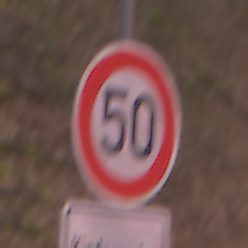
Verkehrszeichen: Geschwindigkeit50
Zusatzzeichen unten: HinweisDurchVerbaleAngabe9
Umgebung: Outdoor, Nature
Tageszeit: Midday
Wetter: Overcast
Licht: Natural
Jahreszeit: Autumn
Kontrast: LowContrast